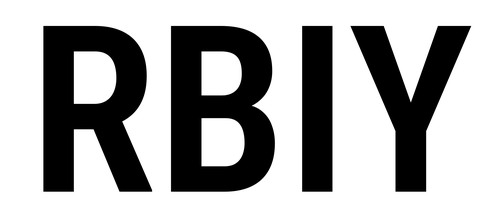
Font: Roboto_Condensed_SemiBold